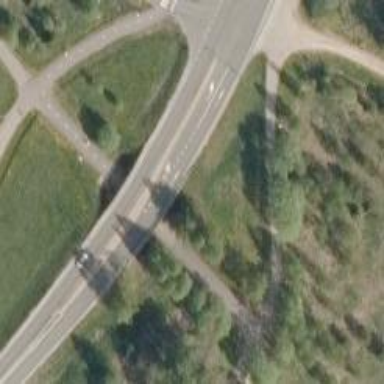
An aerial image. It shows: Asphalt cycleway. This cycleway is connection type.